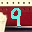
Label: 9